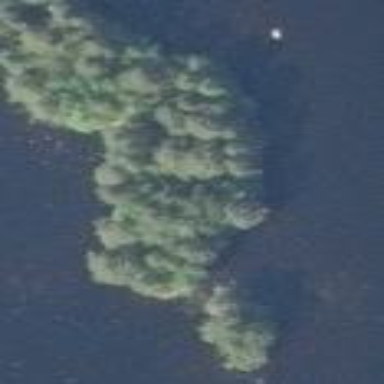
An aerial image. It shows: Islet.